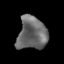
Tissue: prostate
Cell type: T cells
Senescence score: 0.3479
Nuclear area (px): 942
Mean DAPI intensity: 105.858